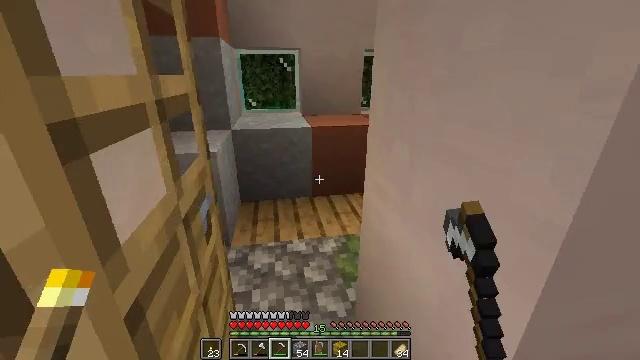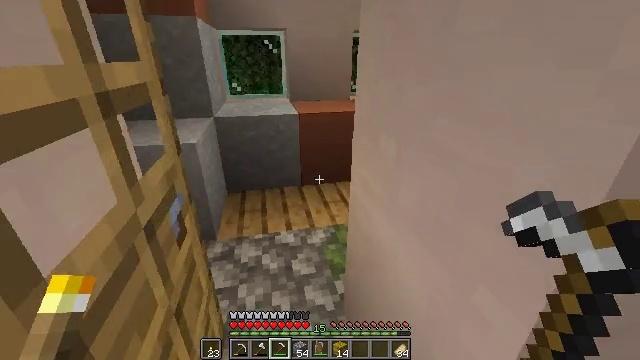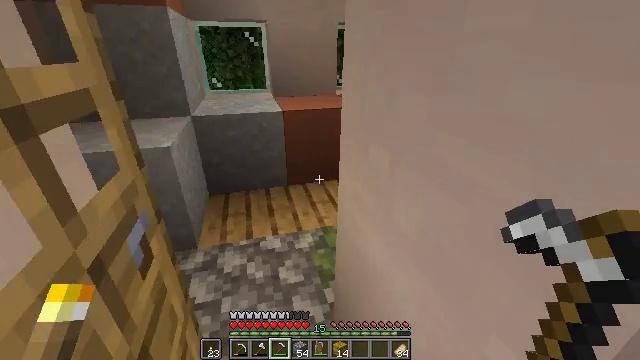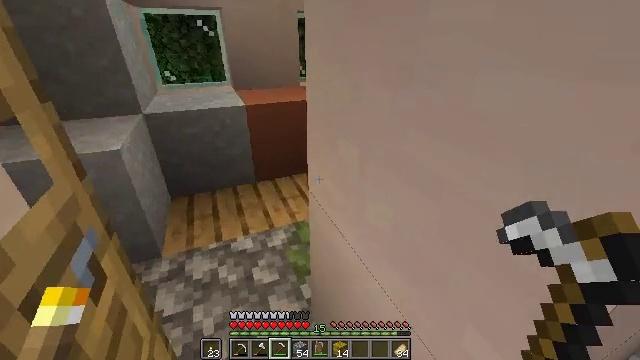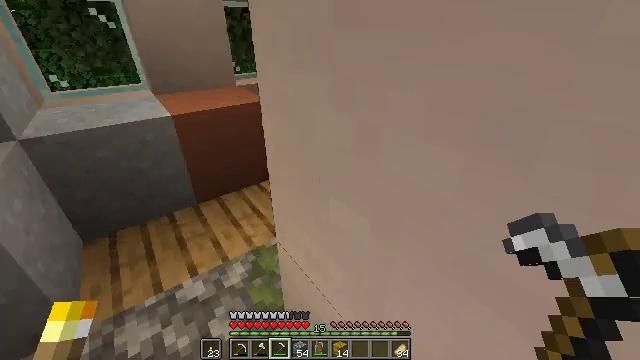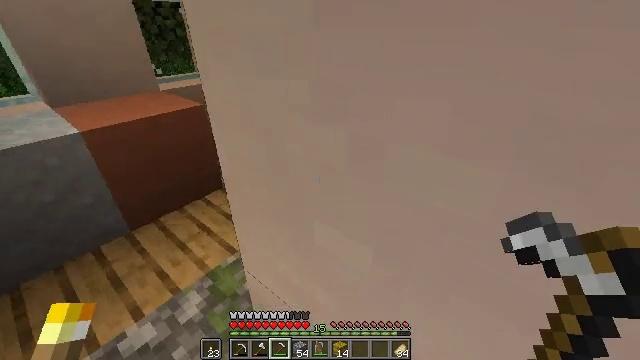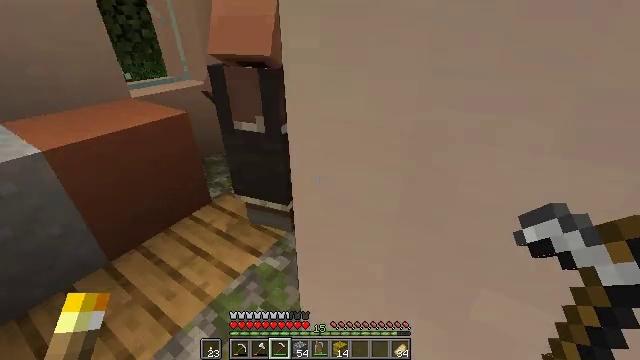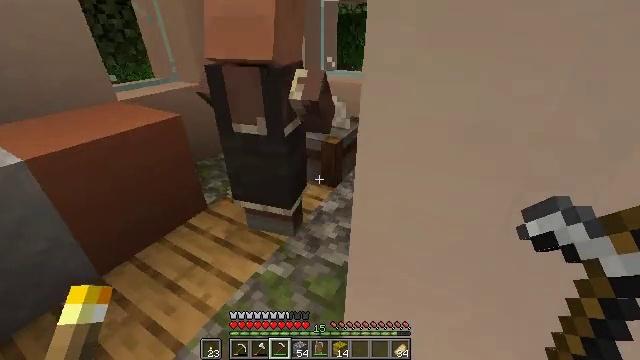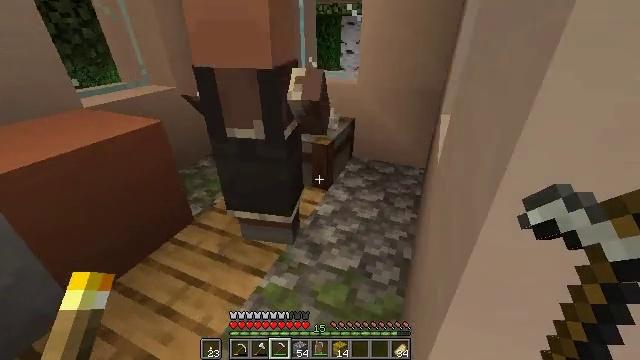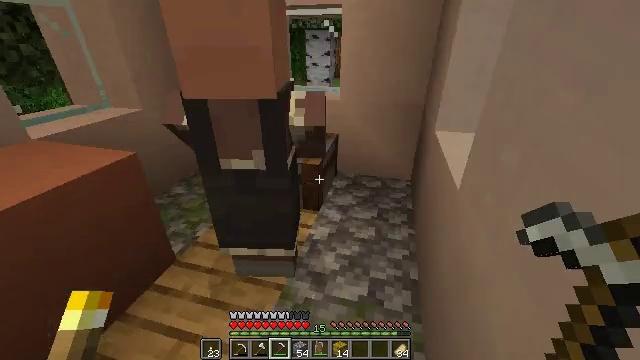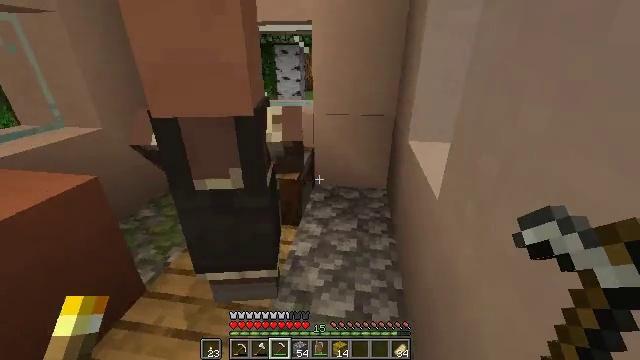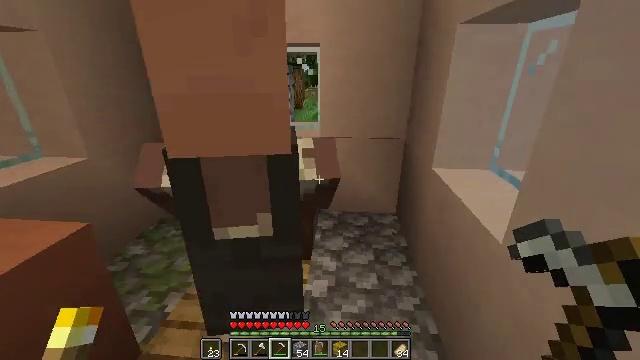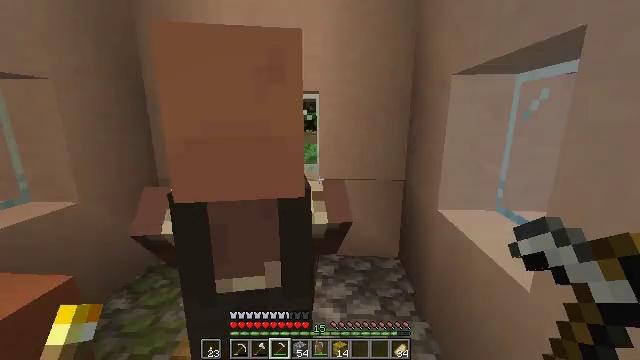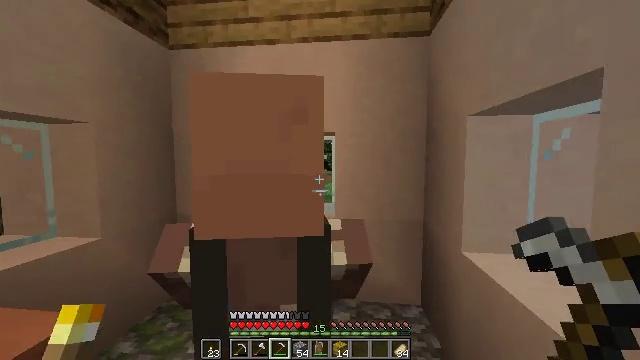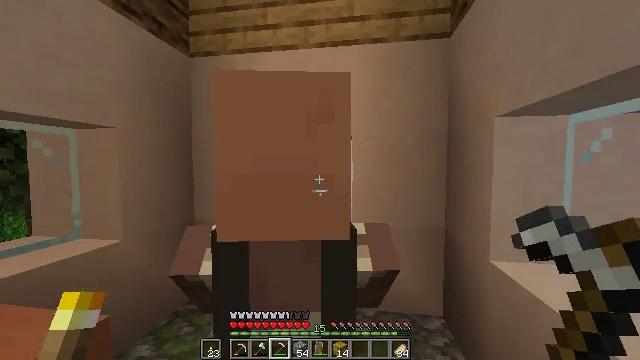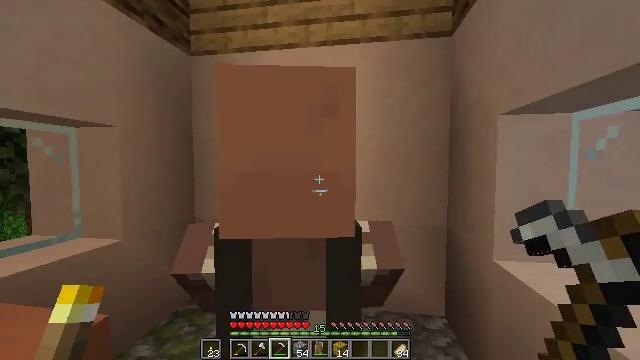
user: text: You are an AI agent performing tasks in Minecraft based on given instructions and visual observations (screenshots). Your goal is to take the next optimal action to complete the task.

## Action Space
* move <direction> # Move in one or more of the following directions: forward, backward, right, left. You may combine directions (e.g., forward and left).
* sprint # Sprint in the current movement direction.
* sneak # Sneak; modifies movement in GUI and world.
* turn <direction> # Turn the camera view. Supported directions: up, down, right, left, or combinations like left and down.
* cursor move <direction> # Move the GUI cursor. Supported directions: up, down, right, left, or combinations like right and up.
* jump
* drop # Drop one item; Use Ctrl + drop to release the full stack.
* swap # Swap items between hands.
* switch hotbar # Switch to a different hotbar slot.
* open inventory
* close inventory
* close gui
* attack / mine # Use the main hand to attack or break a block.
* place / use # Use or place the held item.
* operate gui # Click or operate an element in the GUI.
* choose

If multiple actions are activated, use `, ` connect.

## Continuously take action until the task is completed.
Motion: motion action
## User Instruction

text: Dig up clay found underwater.
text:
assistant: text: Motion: move forward, turn right and down
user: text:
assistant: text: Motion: move forward, turn right and down
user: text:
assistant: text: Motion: move forward, turn right and down
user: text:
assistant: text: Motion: move forward and move left, turn right and down
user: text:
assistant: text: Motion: move forward and move left, turn right
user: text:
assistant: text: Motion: move forward and move left, turn right
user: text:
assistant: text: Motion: move forward and move left, turn right
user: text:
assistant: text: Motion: move forward and move left, turn right
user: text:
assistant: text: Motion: move forward and move left, turn right and up
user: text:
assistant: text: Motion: move forward and move left, turn right and up
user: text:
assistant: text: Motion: move forward and move left, turn right and up
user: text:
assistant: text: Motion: turn right and up
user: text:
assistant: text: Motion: turn left and up
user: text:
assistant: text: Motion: turn left and up
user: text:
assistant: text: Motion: no_op
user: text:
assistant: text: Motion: use / place
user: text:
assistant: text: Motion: use / place
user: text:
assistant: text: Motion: no_op
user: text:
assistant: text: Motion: no_op
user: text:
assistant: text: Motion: no_op
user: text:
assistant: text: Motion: open gui
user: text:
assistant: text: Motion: no_op
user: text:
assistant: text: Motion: no_op
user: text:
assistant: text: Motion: no_op
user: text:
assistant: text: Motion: no_op
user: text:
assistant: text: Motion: no_op
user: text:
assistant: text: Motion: cursor move left
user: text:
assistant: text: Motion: cursor move left and up
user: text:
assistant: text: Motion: no_op
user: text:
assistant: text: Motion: no_op